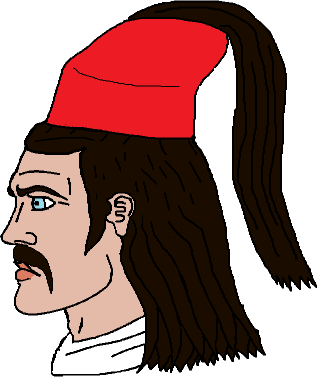
Label: 4_Yes_Chad